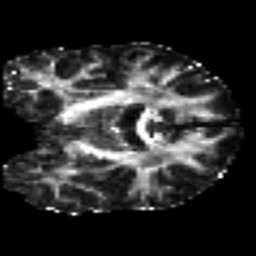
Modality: FA
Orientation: coronal
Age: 24
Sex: female
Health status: ill
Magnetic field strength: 3 T
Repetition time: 8.4 s
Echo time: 0.0926 s